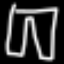
Label: pants